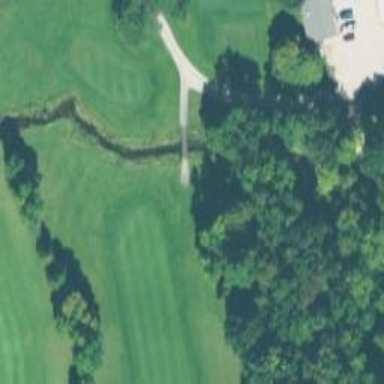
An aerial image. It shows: Service road that includes bridge over golf cart path.